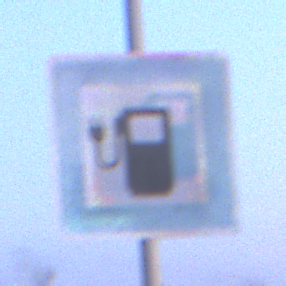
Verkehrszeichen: LadestationFuerElektrofahrzeuge
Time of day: SunriseSunset
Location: Outdoor (Nature)
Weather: Clear
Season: NotSpecified
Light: Natural